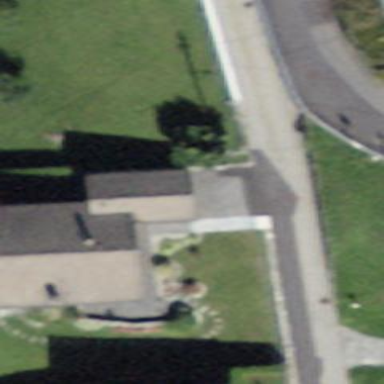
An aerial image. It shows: Residential building.